Interaction volume radius: 5 \u00c5
Interaction volume height: 30 \u00c5
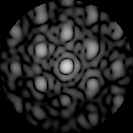
Disorder parameter: 0.4544